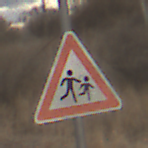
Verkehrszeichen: KinderLinks
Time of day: SunriseSunset
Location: Outdoor (RoadRail)
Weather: PartlyCloudy
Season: NotSpecified
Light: Natural